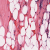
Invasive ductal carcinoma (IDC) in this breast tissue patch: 1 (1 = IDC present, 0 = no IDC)